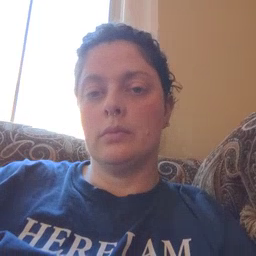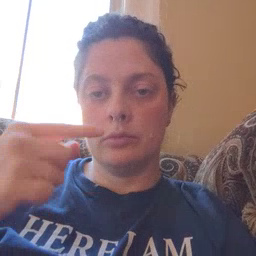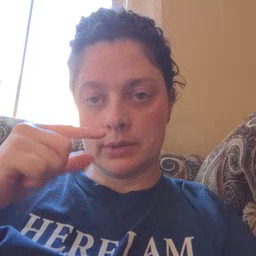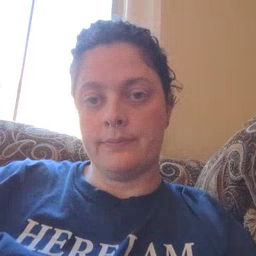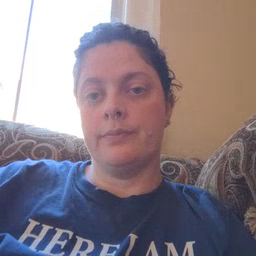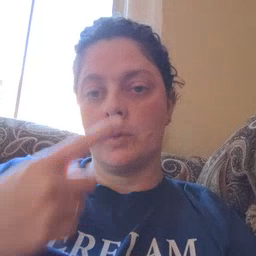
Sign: green